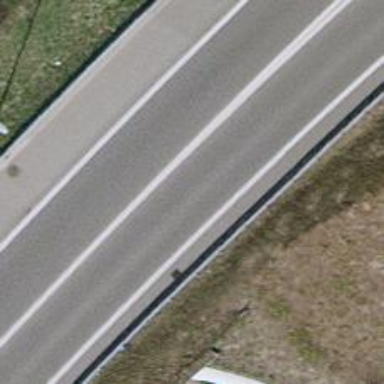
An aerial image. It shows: Asphalt motorway link.